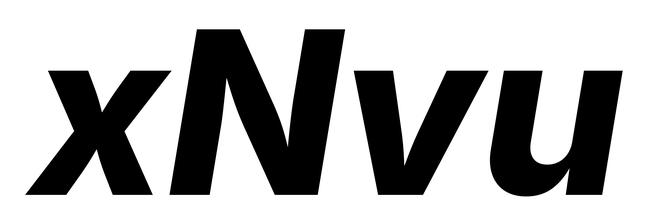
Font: Inter-Italic_ExtraBold_Italic